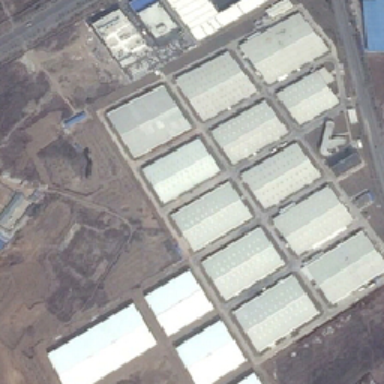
Russet field is lined up nicely in white industrial area .